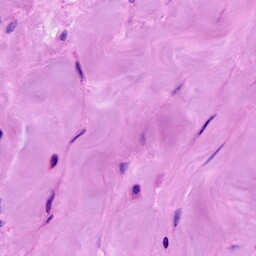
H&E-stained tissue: Breast